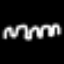
Label: squiggle